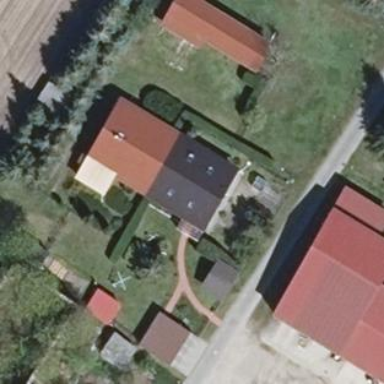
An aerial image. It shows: House with flat light gray roof.